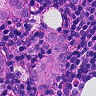
Metastatic tissue present: yes